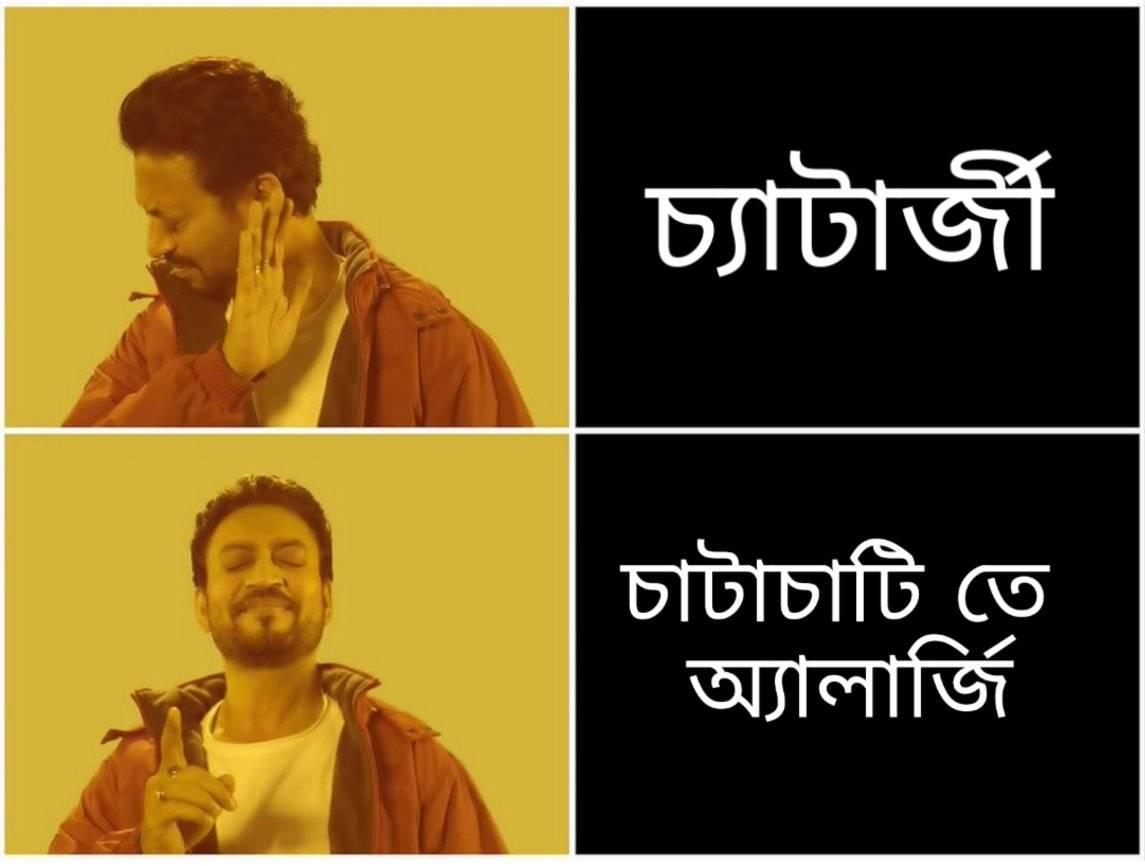
Caption: চ্যাটার্জী    চাটাচাটি তে অ্যালার্জি
Label: hate